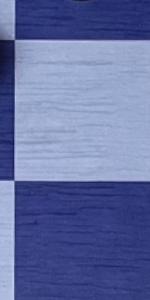
Label: Empty